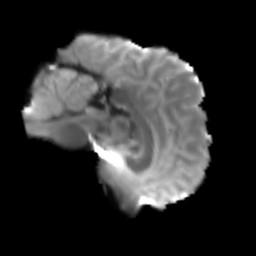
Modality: T2w
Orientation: sagittal
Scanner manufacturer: siemens
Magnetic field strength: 3 T
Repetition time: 3.6 s
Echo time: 0.092 s